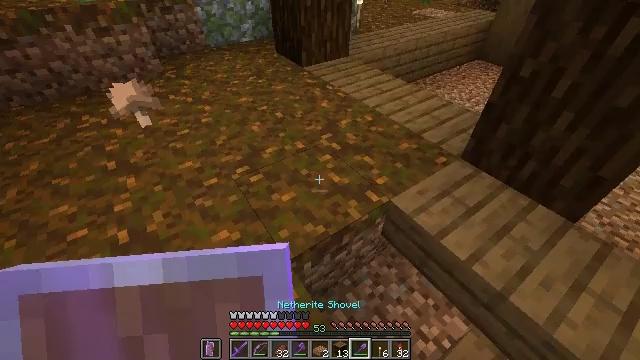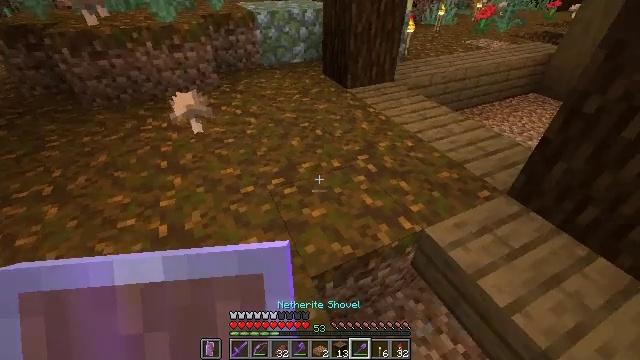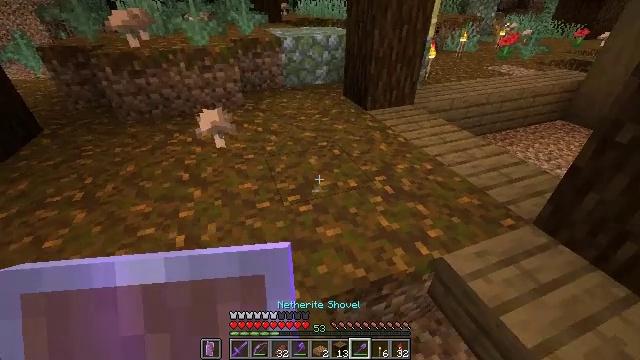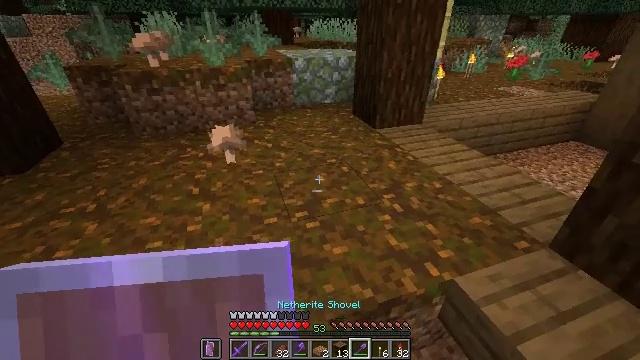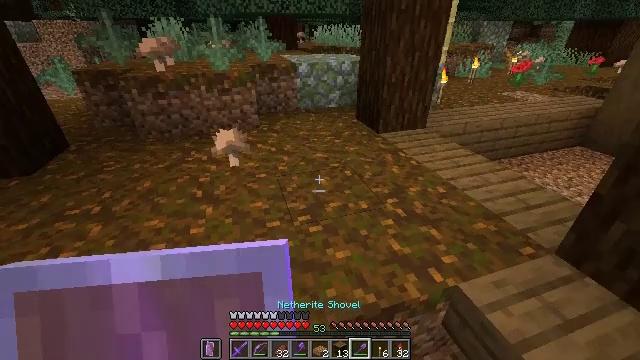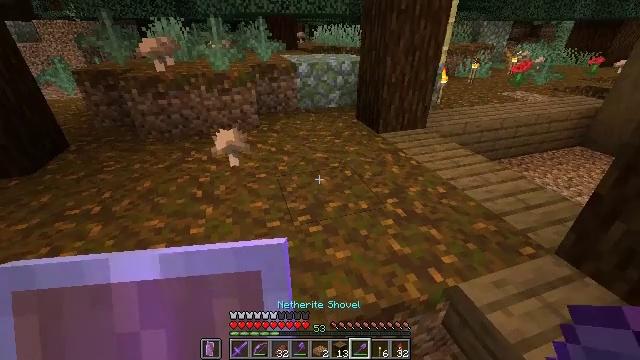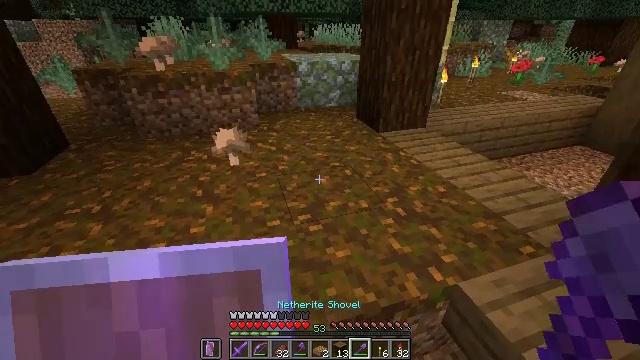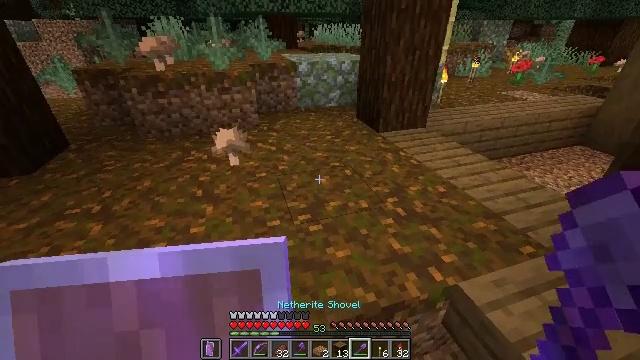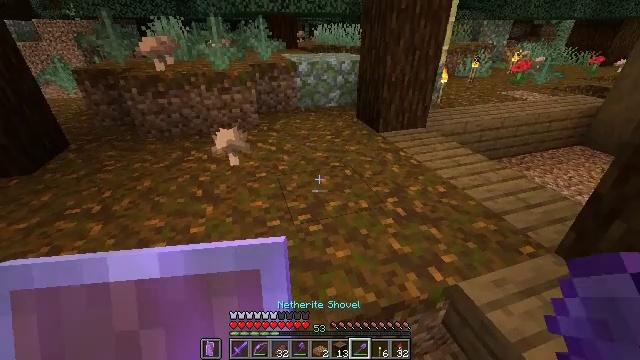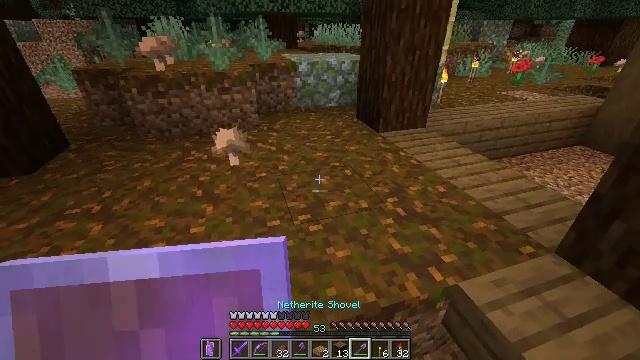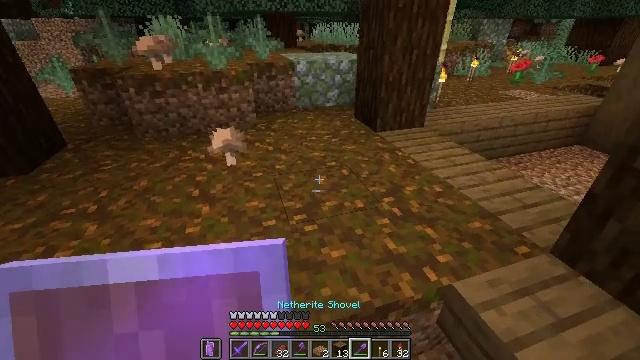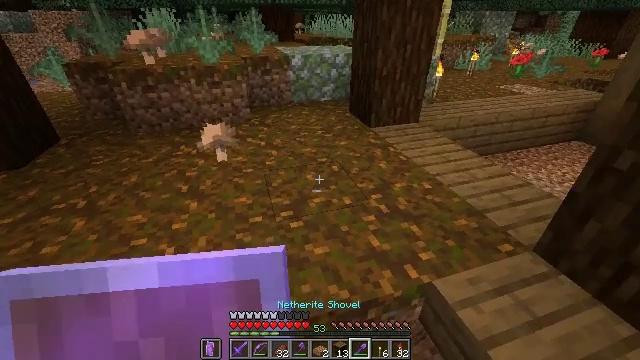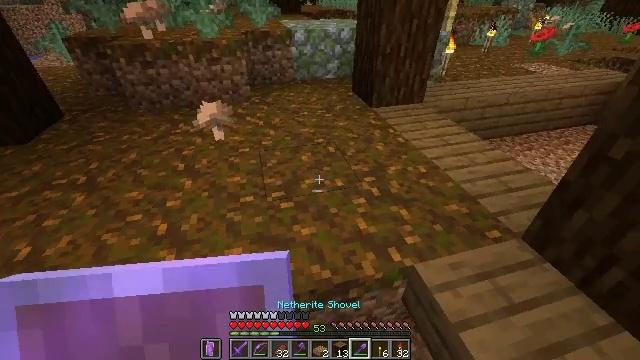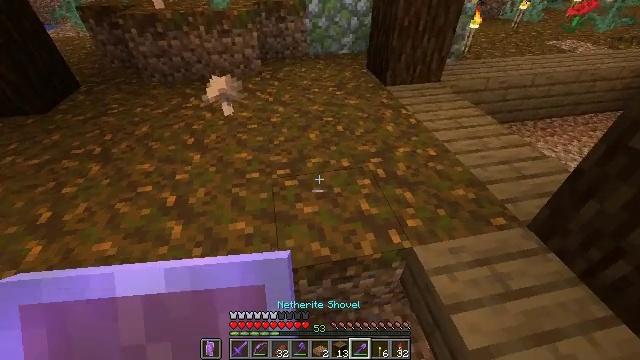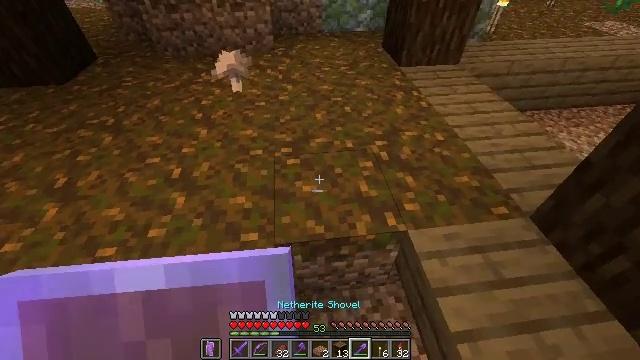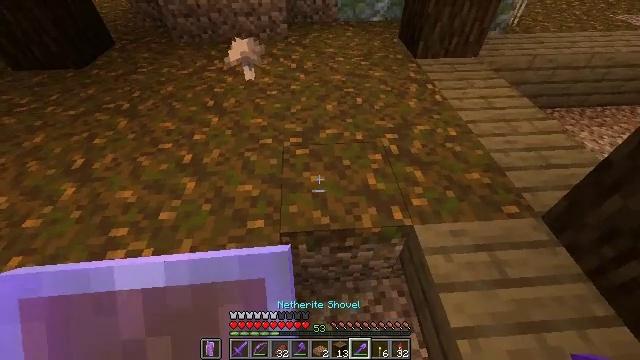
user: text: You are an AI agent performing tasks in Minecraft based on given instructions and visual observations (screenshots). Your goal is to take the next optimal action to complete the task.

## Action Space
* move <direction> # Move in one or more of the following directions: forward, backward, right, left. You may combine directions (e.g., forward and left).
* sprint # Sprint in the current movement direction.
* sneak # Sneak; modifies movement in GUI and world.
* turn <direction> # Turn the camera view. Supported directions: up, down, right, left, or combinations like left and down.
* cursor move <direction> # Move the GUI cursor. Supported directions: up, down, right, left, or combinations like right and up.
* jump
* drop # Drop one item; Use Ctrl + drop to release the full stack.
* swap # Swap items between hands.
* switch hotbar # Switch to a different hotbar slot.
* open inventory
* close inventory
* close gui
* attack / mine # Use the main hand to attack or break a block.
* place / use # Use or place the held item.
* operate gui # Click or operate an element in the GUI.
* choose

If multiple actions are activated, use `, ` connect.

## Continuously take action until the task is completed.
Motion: motion action
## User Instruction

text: Dig into the ground to collect podzol.
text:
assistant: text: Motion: turn left and up
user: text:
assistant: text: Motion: turn left and up
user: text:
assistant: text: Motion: turn left and up
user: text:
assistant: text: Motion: no_op
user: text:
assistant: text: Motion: no_op
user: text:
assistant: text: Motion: no_op
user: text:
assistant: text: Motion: no_op
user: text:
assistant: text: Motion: no_op
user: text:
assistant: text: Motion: no_op
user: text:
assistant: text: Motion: move right
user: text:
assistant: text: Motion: move right, turn down
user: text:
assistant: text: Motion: move right, turn left and down
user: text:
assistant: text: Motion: turn left and down
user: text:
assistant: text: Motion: turn left and down
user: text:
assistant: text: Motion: turn left and down
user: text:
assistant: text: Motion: no_op
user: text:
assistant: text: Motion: no_op
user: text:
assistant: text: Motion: no_op
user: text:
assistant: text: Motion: turn left
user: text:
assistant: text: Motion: no_op
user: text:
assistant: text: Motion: no_op
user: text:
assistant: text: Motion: turn right and up
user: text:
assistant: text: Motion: turn right
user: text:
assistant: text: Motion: turn right
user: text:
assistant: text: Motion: no_op
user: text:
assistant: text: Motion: attack / mine
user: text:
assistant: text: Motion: attack / mine
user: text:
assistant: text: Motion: attack / mine
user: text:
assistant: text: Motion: turn right and up, attack / mine
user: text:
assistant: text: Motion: turn right and up, attack / mine